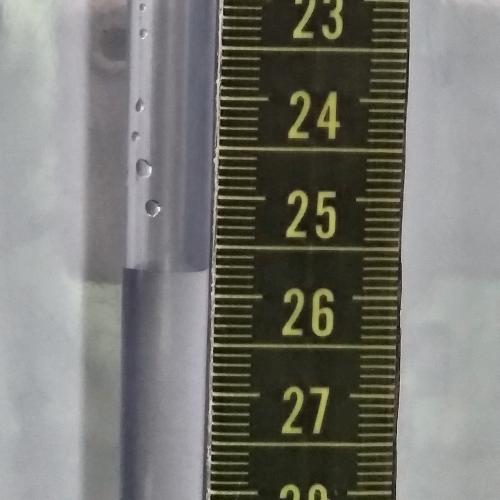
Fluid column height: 25.7 cm